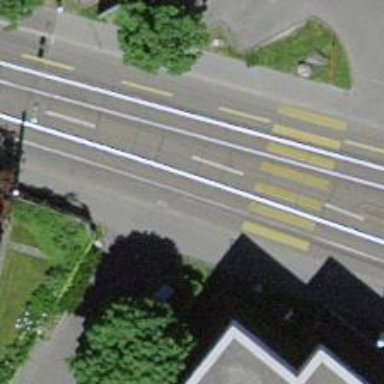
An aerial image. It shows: Tram level crossing on the railway.